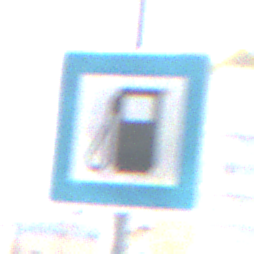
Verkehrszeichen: Tankstelle
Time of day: MorningAfternoon
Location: Outdoor (Urban)
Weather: Overcast
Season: NotSpecified
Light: Natural